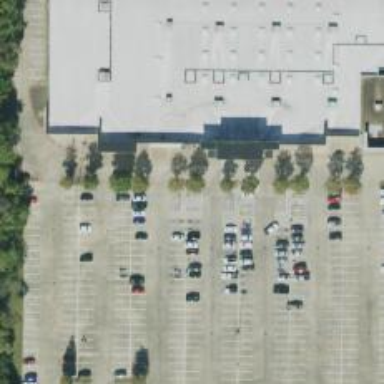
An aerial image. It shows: Parking space is available.